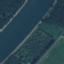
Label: River